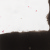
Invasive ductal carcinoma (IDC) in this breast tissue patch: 0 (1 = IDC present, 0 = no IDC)